Aerial crown-view tile of a tropical tree (Barro Colorado Island, Panama), acquired 20240611:
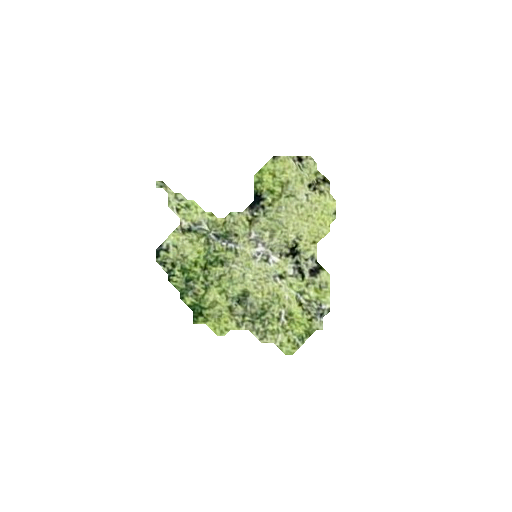
Species: Cordia alliodora
GBIF accepted scientific name: Cordia alliodora
Crown area: 35.474 m²